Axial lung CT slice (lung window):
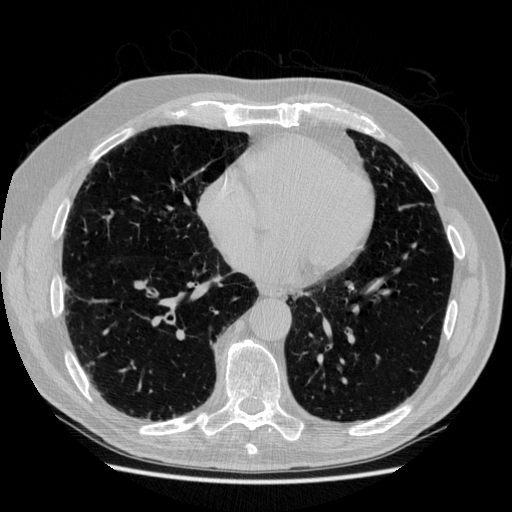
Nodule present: no